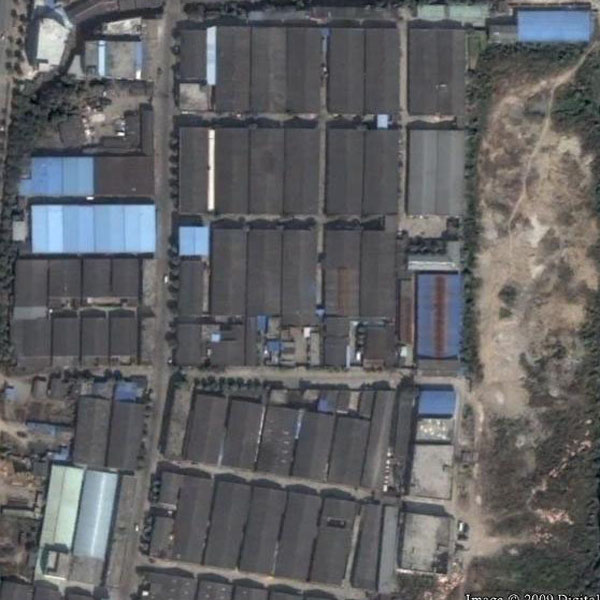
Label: Industrial